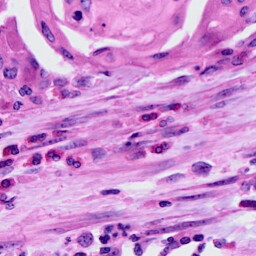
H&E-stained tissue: Cervix